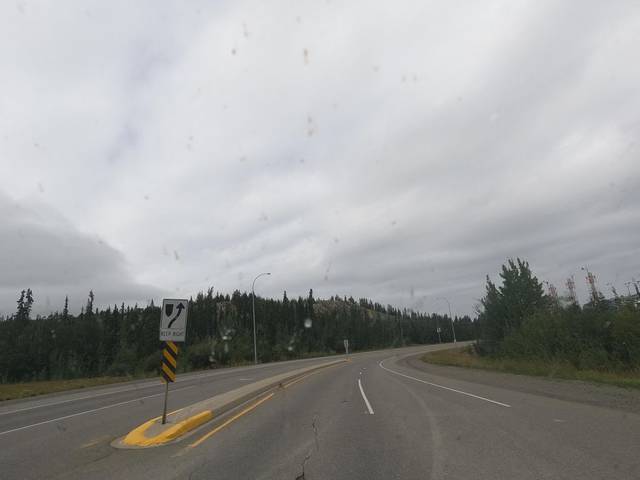
Region: Canada
Coordinates: 60.695, -135.047